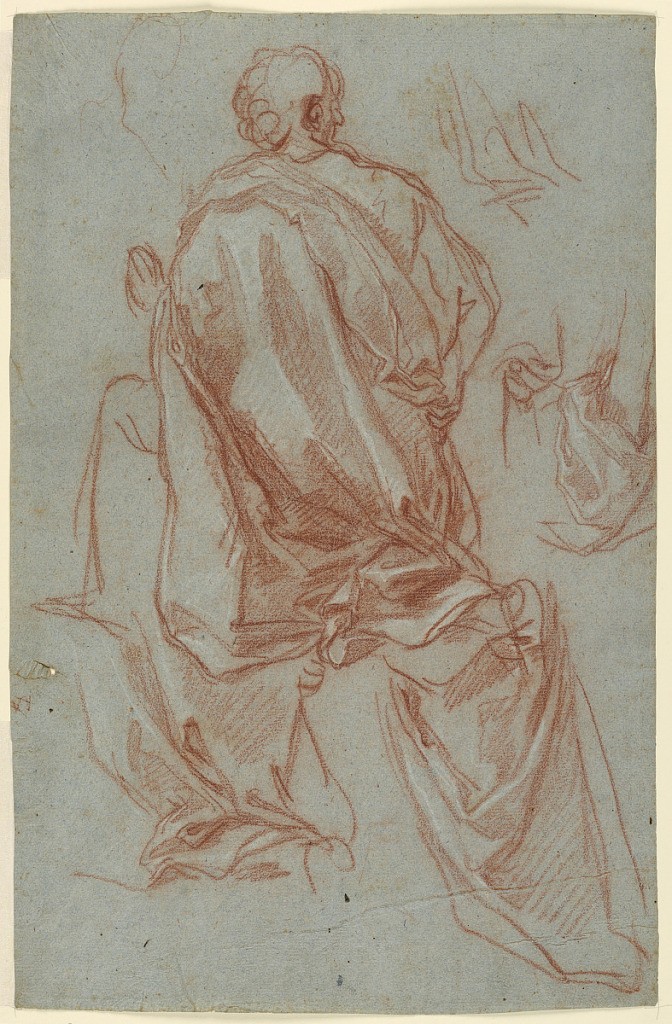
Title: Studies of a Kneeling Figure
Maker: Carlo Maratti, Italian, 1625 - 1713
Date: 1775–1800
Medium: Chalk on paper
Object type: Drawing
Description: A kneeling woman shown from behind, lifting a cloth with her right hand. Detailed studies for the drapery and hand.